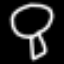
Label: mushroom